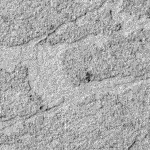
Label: no_change